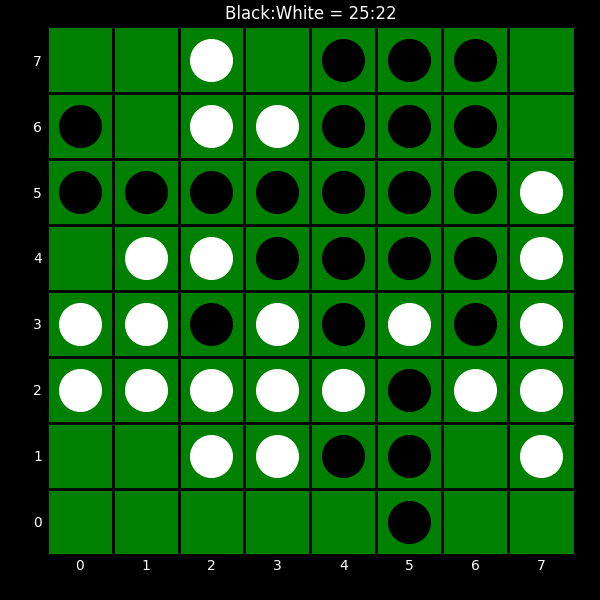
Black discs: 25
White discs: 22